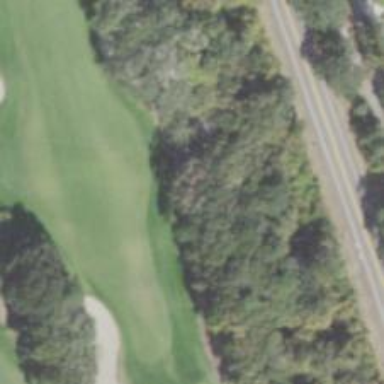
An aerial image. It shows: Service road used as golf cart path.